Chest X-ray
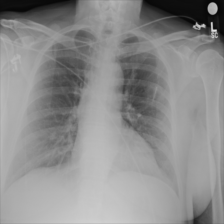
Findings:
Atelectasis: negative
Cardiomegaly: negative
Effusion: negative
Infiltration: negative
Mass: negative
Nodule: negative
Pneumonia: negative
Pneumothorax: negative
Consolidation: negative
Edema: negative
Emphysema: negative
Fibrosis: negative
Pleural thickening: negative
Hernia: negative